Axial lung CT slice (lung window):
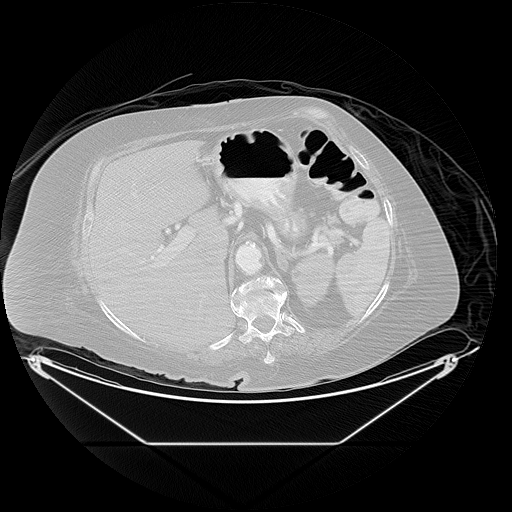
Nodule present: no